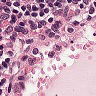
Metastatic tissue present: no